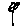
Label: flower